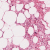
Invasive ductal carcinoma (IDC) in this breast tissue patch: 0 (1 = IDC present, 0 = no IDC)